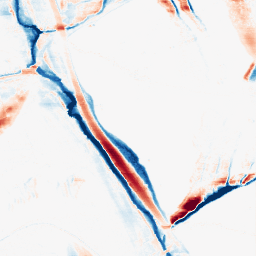
Category: morphological
Decomposition family: morphological_ellipse
Decomposition parameters: operation: average
width: 5
height: 30
Upsampling method: lanczos
Upsampling parameters: scale: 2
Upsampling scale: 2